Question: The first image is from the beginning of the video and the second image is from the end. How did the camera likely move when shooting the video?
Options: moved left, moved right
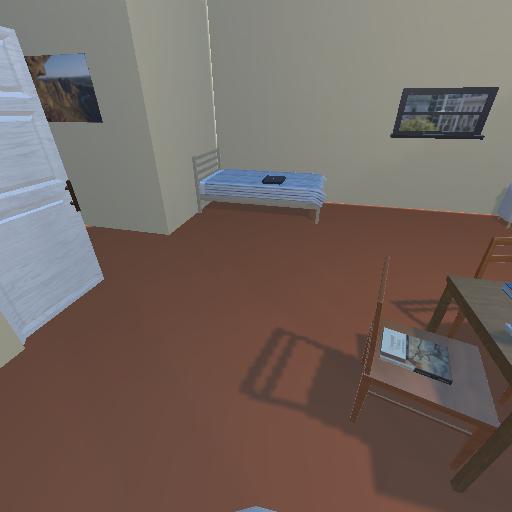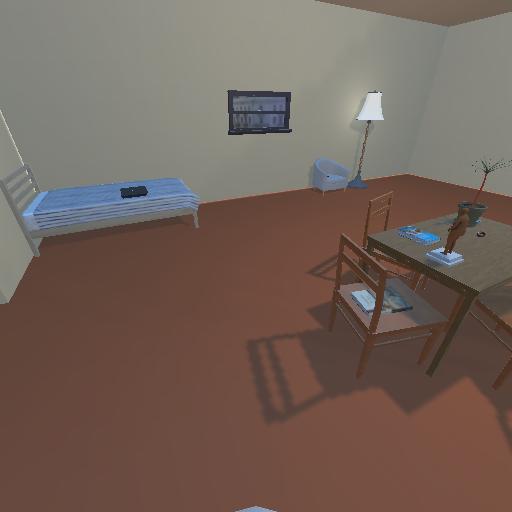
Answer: moved left